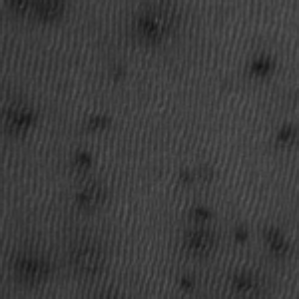
Label: frost